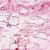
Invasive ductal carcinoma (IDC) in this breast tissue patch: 0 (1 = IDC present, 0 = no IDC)